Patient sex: M
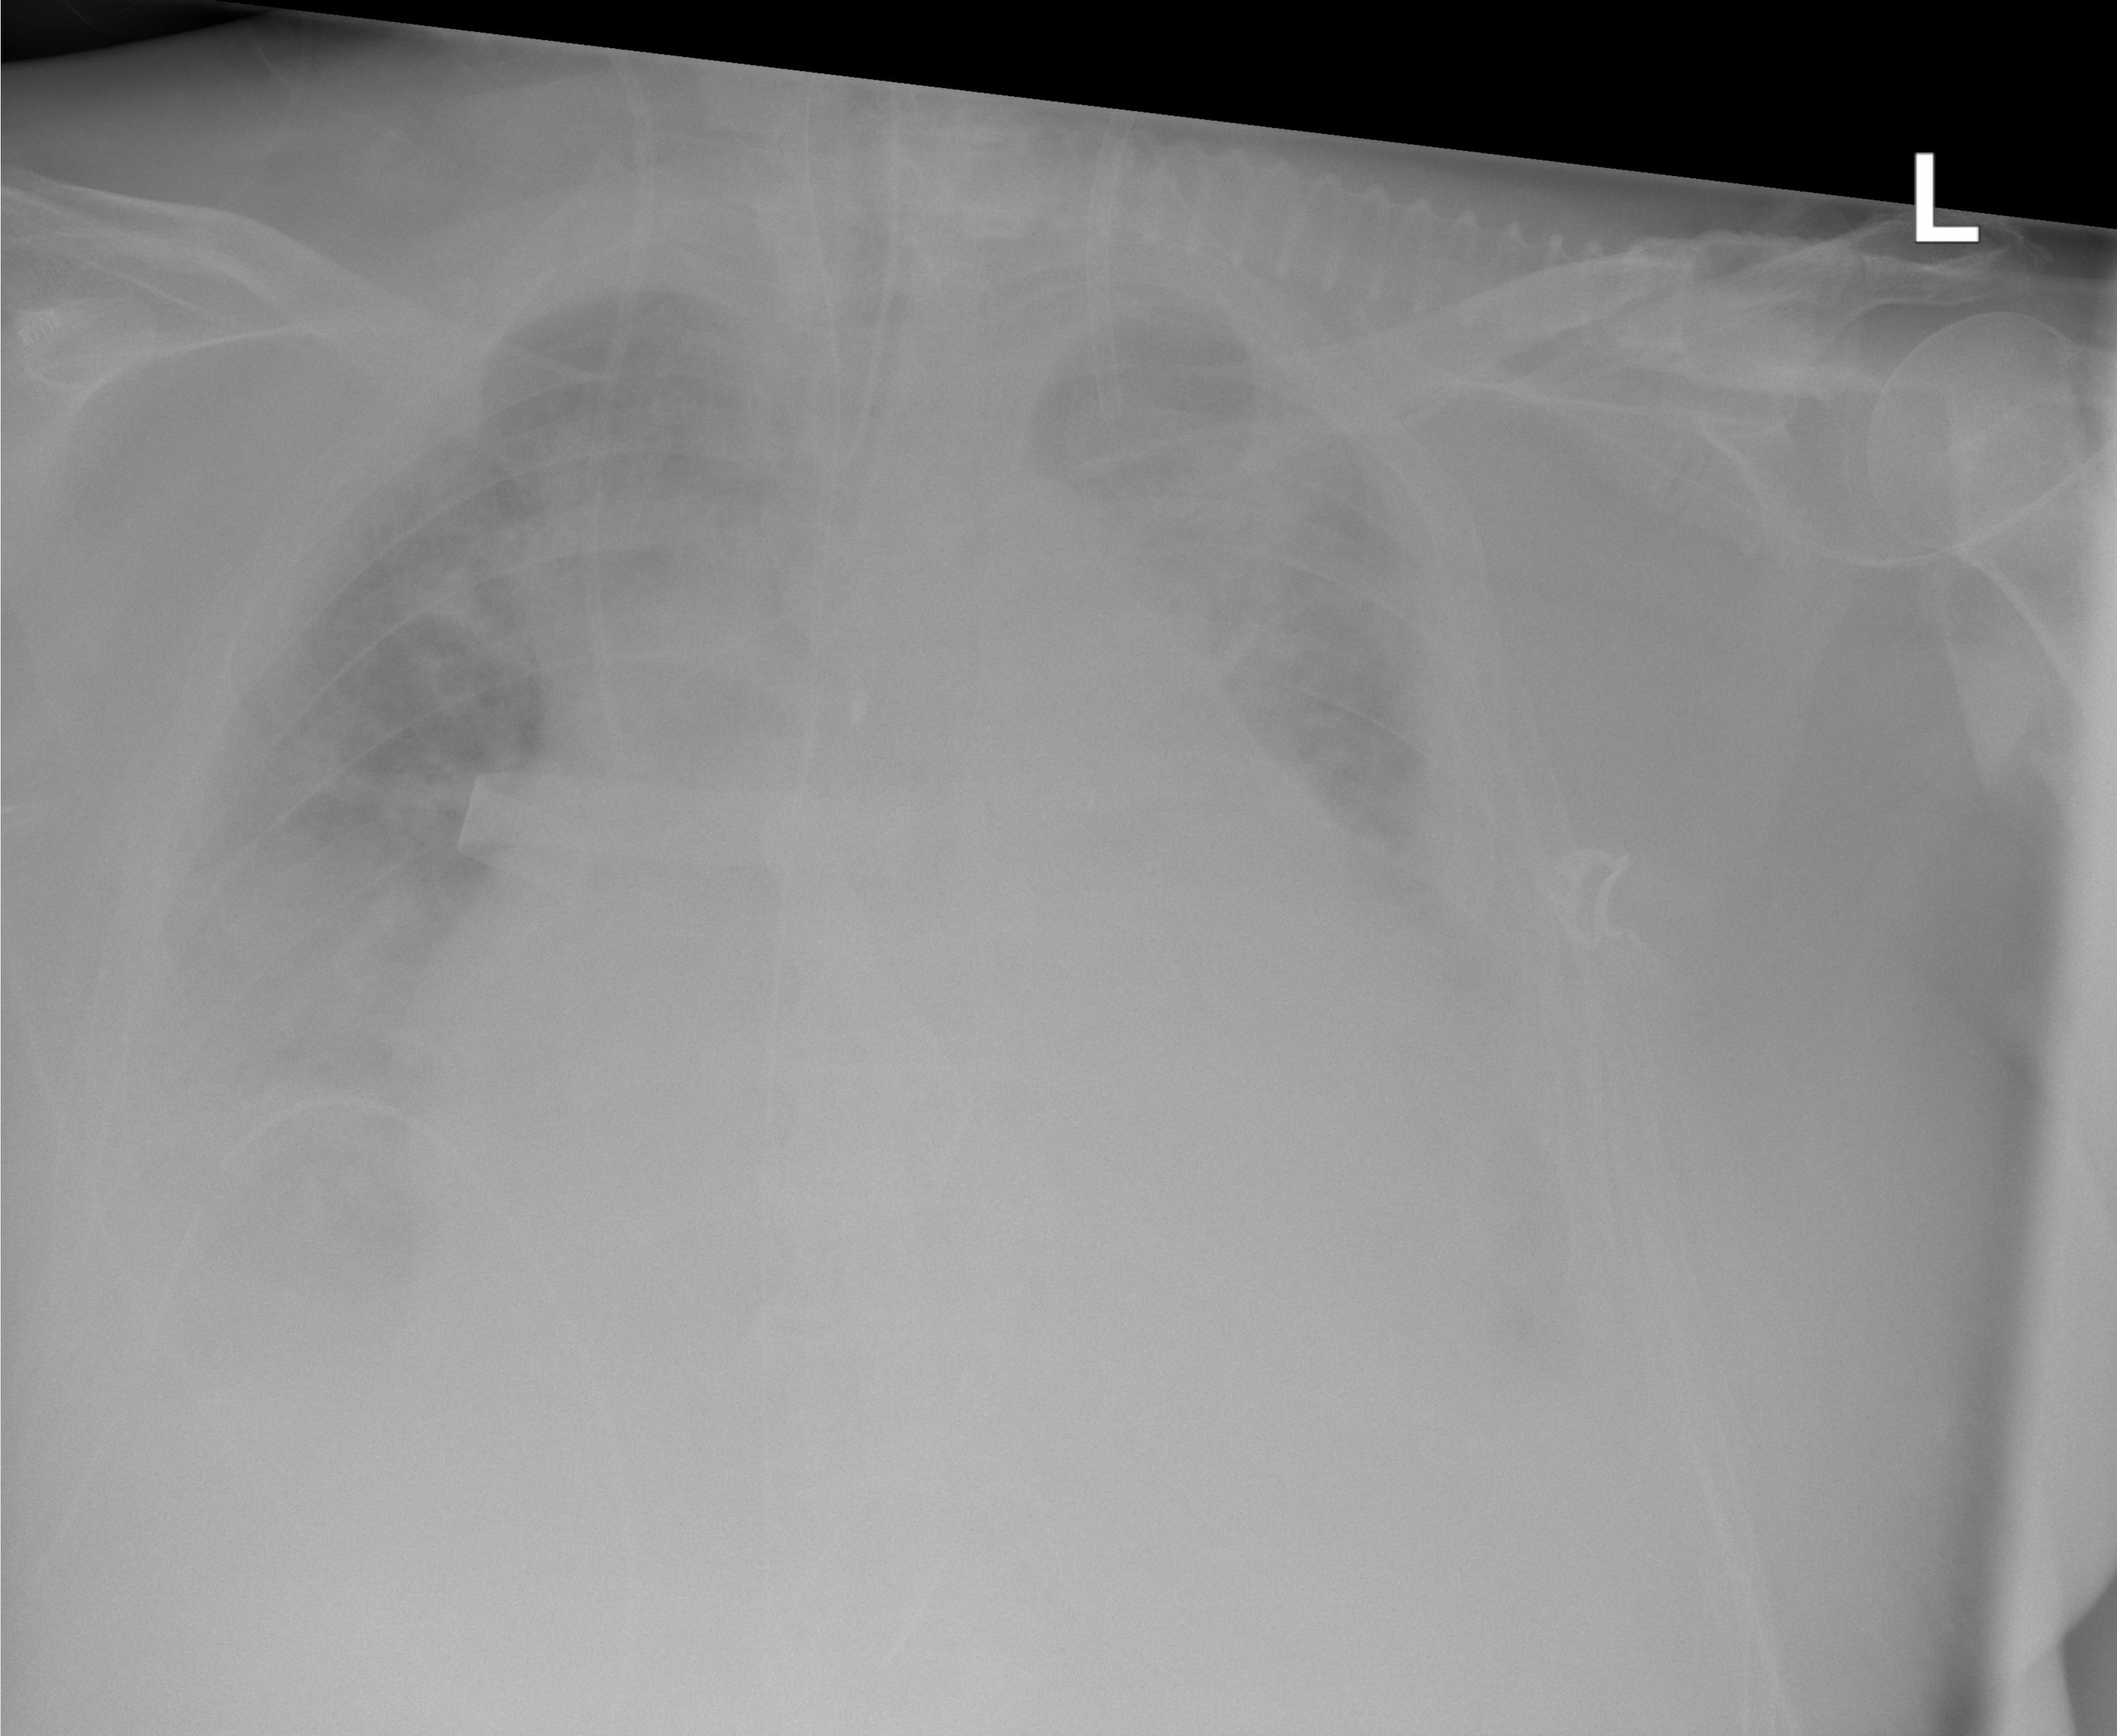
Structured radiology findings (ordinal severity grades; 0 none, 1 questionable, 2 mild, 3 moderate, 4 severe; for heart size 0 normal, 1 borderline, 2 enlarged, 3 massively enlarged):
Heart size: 3
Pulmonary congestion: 2
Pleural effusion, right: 2
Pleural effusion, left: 2
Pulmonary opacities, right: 2
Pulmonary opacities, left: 2
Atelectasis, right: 2
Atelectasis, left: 2